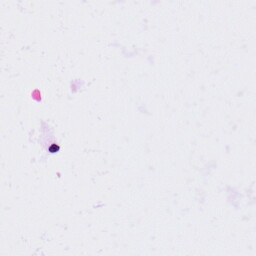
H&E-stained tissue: Lung